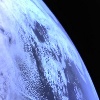
Label: cloud